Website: home-depot
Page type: customer-info-address
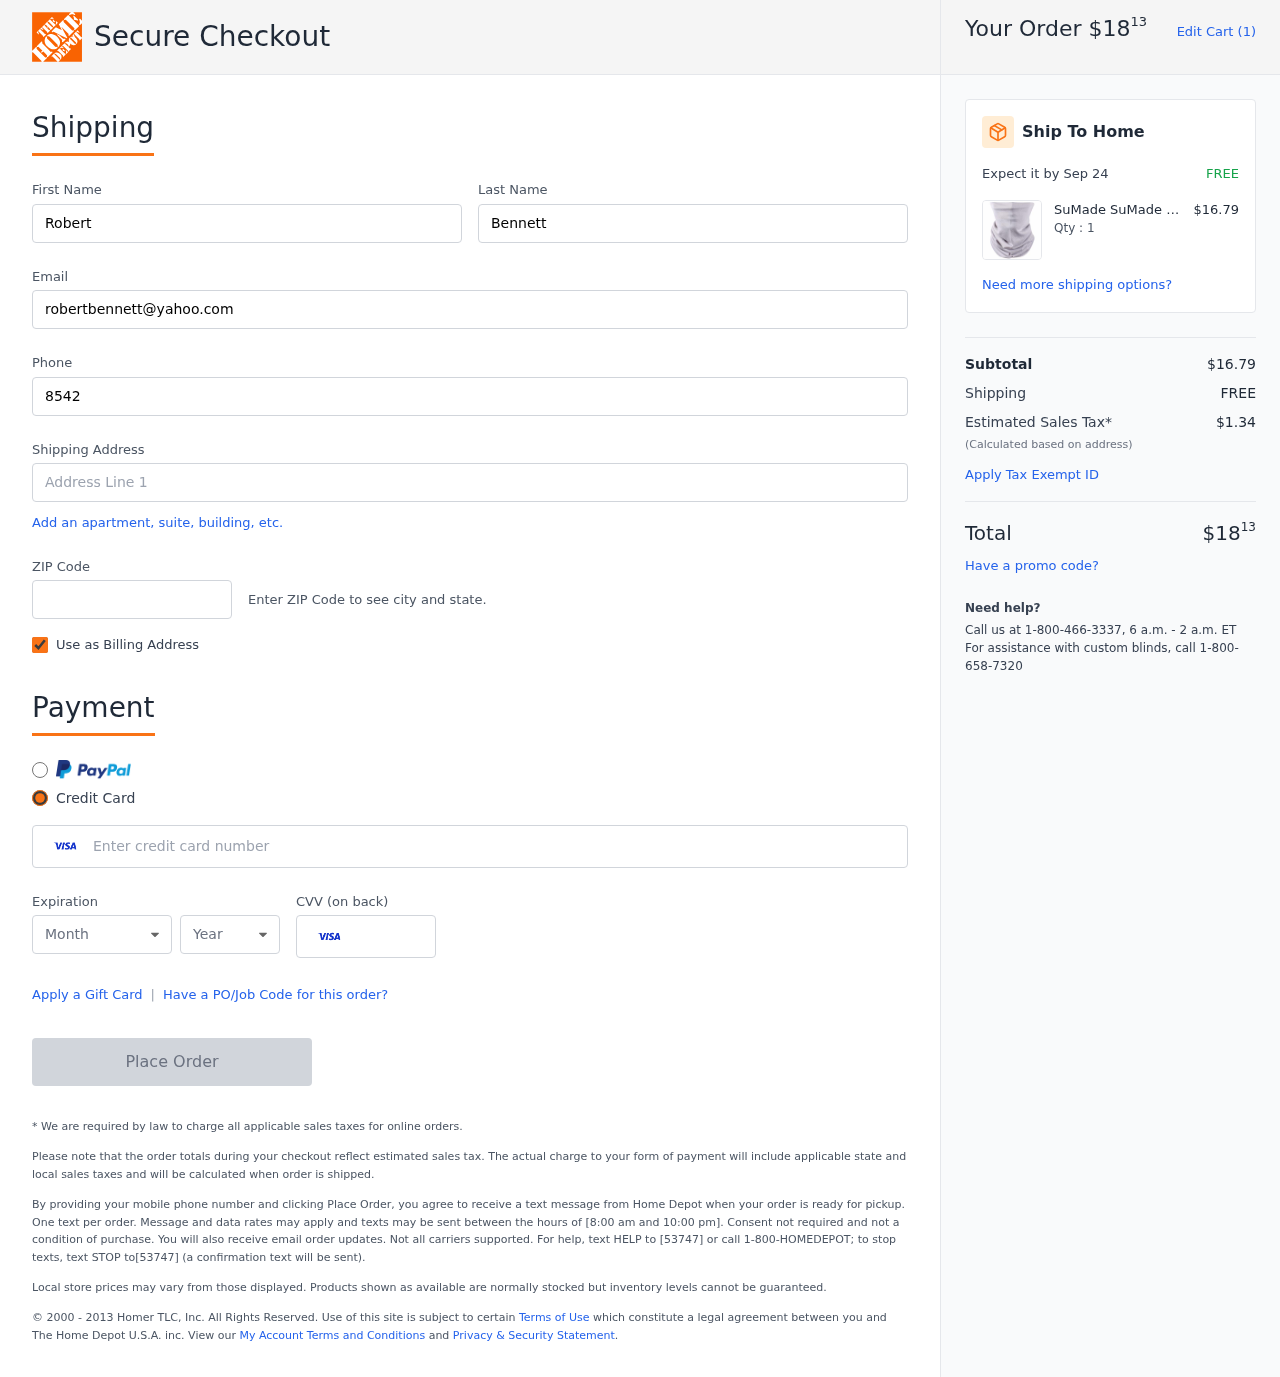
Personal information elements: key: PII_CARD_CVV
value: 591
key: PII_CARD_EXPIRY_MONTH
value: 12
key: PII_CARD_EXPIRY_YEAR
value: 29
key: PII_CARD_NUMBER
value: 4592 9052 3176 1186
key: PII_EMAIL
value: robertbennett@yahoo.com
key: PII_FIRSTNAME
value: Robert
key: PII_LASTNAME
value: Bennett
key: PII_PHONE
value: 8542677378
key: PII_POSTCODE
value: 44731
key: PII_STREET
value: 32234 Austin Rapids
Product elements: key: PRODUCT1_BRAND
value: SuMade
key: PRODUCT1_NAME
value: SuMade Unisex Headwear Face Cover Headband Magic Scarf Neck Gaiter Bandanas
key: PRODUCT1_NAME
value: SuMade Unisex Headwe...
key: PRODUCT1_PRICE
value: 16.79
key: PRODUCT1_QUANTITY
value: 1
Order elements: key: ORDER_TOTAL
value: $1813
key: ORDER_NUM_ITEMS
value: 1
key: ORDER_DELIVERY_DATE
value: Sep 24
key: ORDER_SUBTOTAL
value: $16.79
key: ORDER_SHIPPING_COST
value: FREE
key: ORDER_TAX
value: $1.34